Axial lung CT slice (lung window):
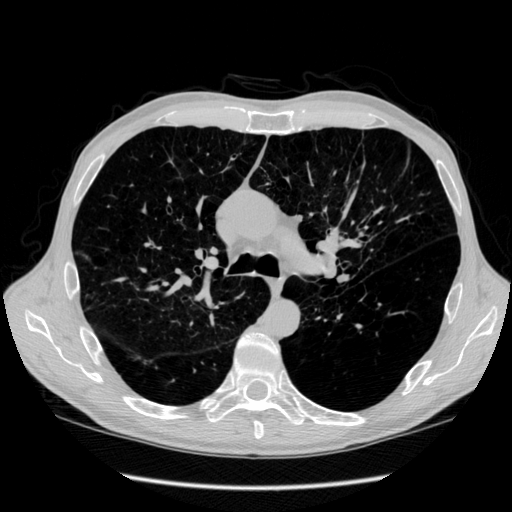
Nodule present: no